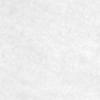
Label: no_change